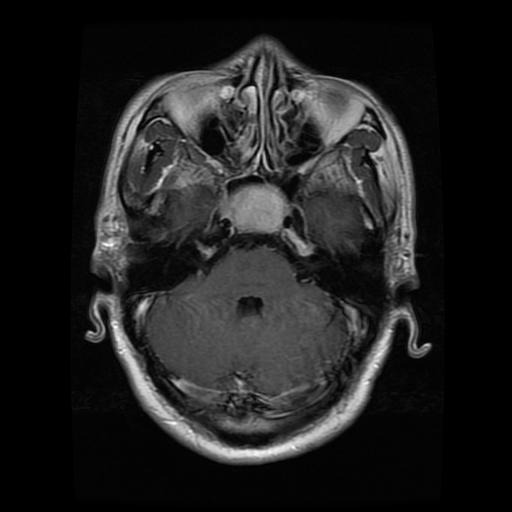
Label: pituitary